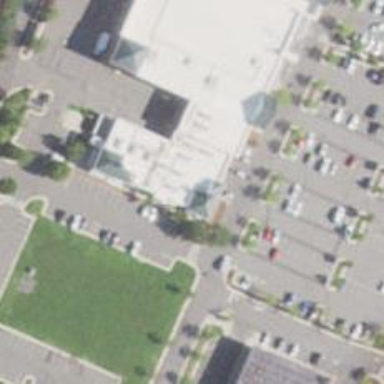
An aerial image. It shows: Veterinary facility.